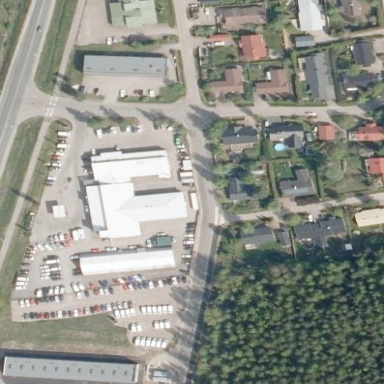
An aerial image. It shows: Commercial area.